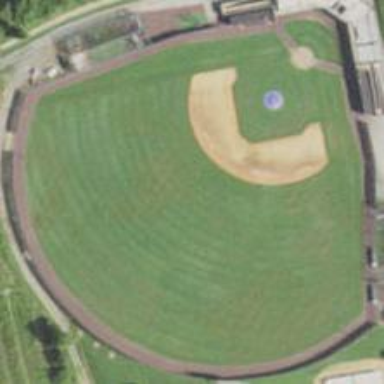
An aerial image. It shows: Baseball pitch for leisure and sports activities.